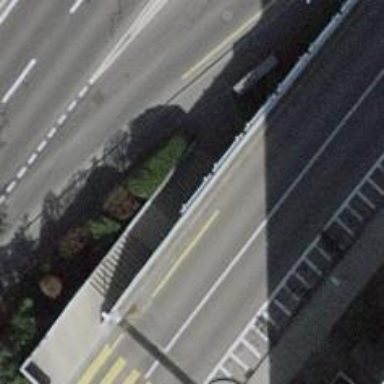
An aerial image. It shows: Set of steps on the road.